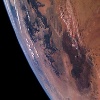
Label: land